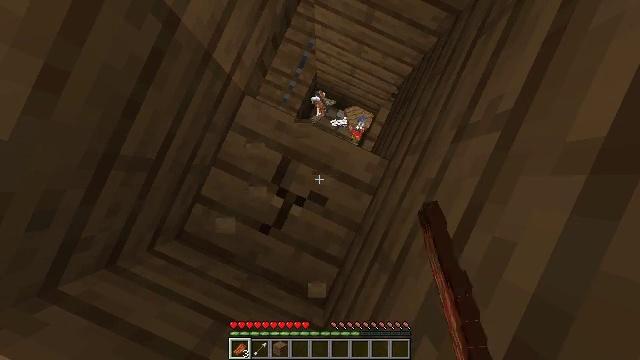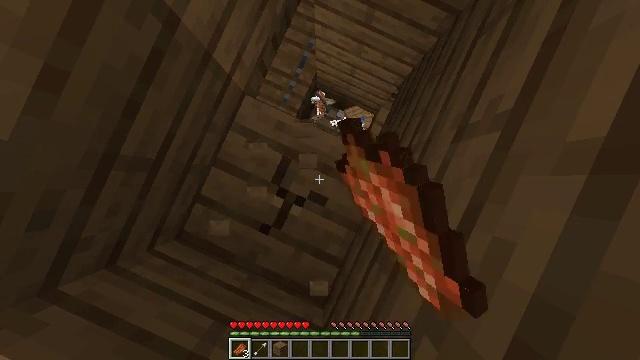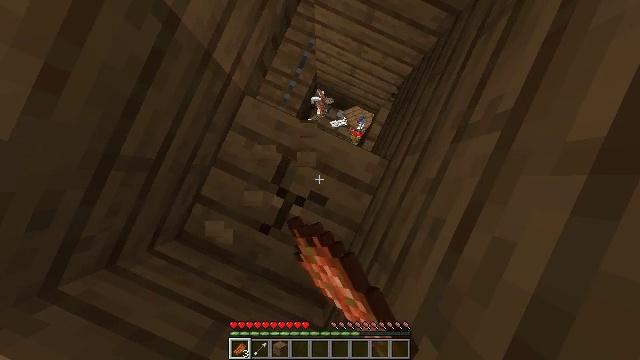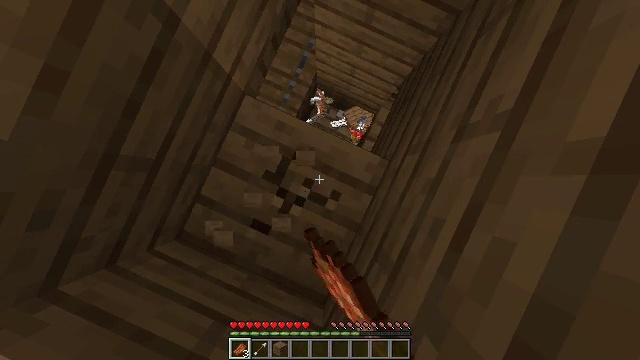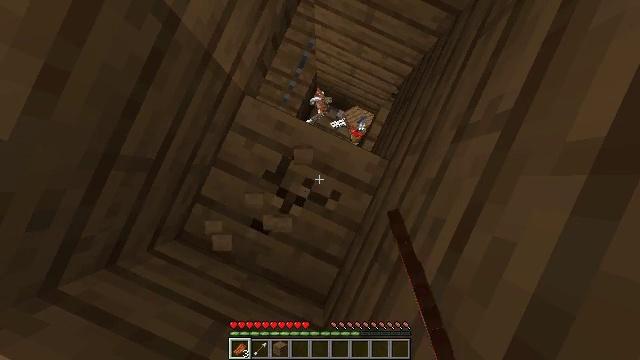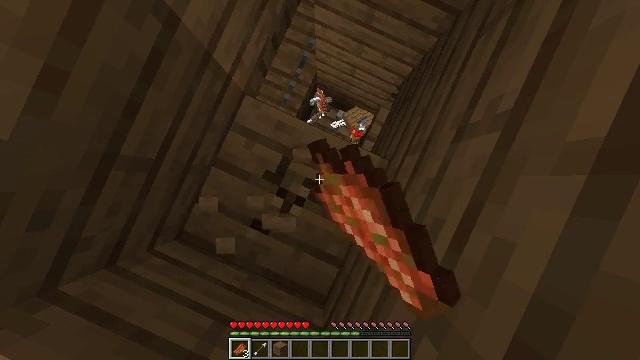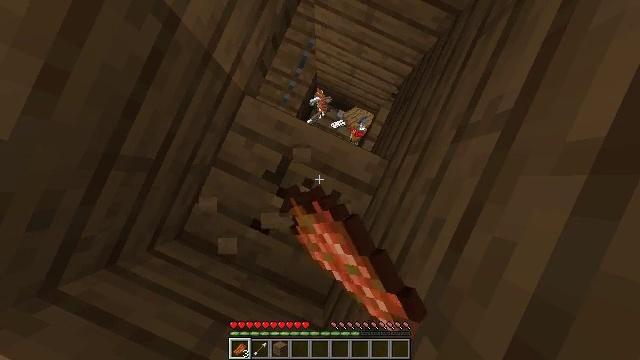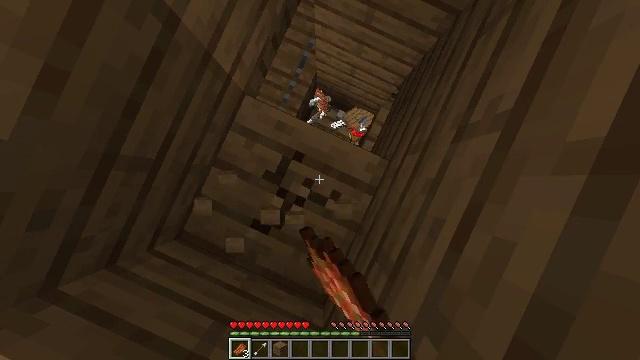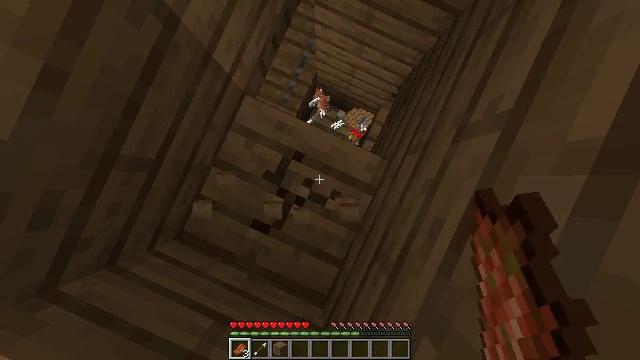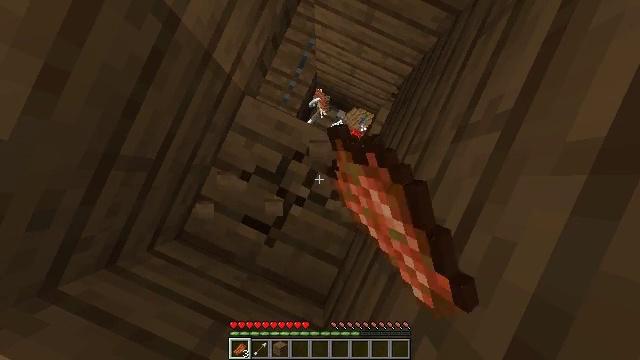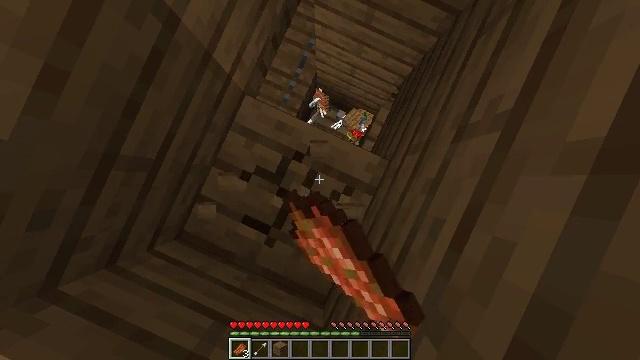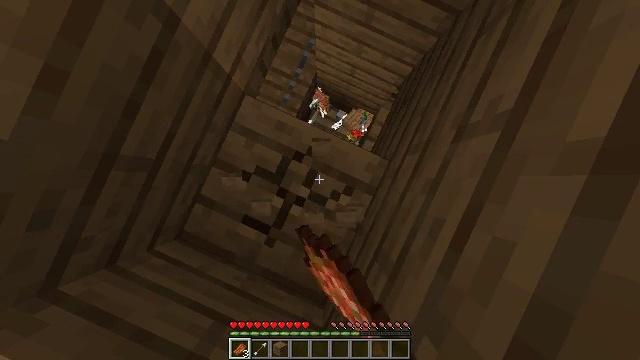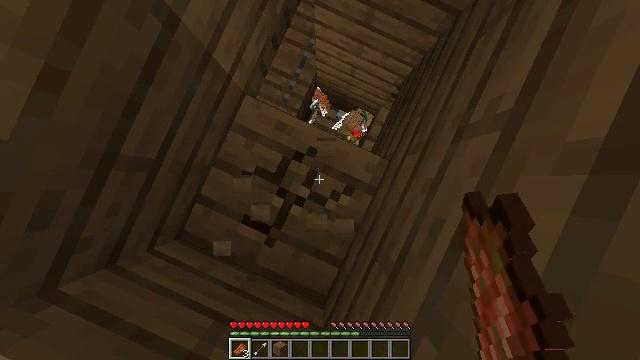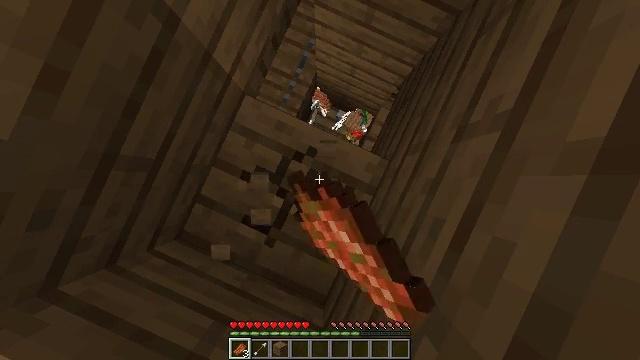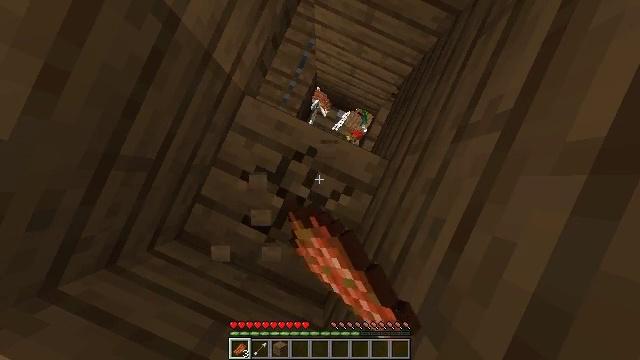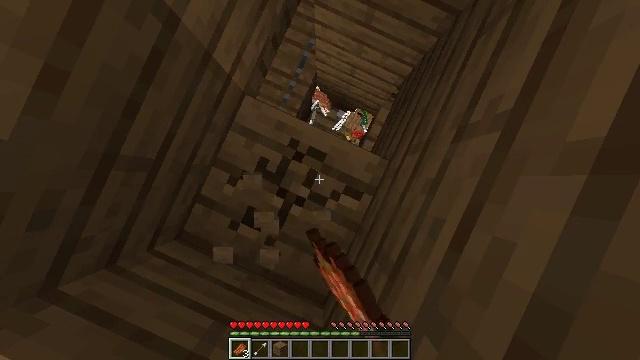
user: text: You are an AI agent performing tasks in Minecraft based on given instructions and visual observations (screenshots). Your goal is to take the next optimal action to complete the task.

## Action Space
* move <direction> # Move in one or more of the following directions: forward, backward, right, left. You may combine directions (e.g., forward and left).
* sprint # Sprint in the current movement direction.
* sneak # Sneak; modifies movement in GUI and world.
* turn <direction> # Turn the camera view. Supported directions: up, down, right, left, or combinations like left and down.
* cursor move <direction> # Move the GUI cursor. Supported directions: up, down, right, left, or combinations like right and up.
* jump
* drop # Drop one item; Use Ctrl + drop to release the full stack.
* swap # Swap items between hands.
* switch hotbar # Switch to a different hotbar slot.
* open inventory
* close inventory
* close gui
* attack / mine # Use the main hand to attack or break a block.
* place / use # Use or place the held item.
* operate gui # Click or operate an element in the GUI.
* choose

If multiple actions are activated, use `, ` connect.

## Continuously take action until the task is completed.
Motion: motion action
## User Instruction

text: Attack the spruce planks to recycle them.
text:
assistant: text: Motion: attack / mine
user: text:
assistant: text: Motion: attack / mine
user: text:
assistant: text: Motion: attack / mine
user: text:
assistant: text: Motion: attack / mine
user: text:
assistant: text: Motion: attack / mine
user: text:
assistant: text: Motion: attack / mine
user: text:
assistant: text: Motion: attack / mine
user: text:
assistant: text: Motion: attack / mine
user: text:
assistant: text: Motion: attack / mine
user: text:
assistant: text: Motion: attack / mine
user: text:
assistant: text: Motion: attack / mine
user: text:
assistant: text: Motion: attack / mine
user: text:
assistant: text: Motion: attack / mine
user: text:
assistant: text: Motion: attack / mine
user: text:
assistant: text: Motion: attack / mine
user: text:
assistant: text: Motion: attack / mine
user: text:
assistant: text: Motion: attack / mine
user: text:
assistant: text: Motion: attack / mine
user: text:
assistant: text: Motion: attack / mine
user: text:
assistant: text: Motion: attack / mine
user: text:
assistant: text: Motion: attack / mine
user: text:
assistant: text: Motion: attack / mine
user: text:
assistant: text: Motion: attack / mine
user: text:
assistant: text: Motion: attack / mine
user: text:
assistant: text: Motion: attack / mine
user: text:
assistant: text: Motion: attack / mine
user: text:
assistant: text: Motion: attack / mine
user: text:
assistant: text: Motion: attack / mine
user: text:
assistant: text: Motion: attack / mine
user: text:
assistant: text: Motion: attack / mine